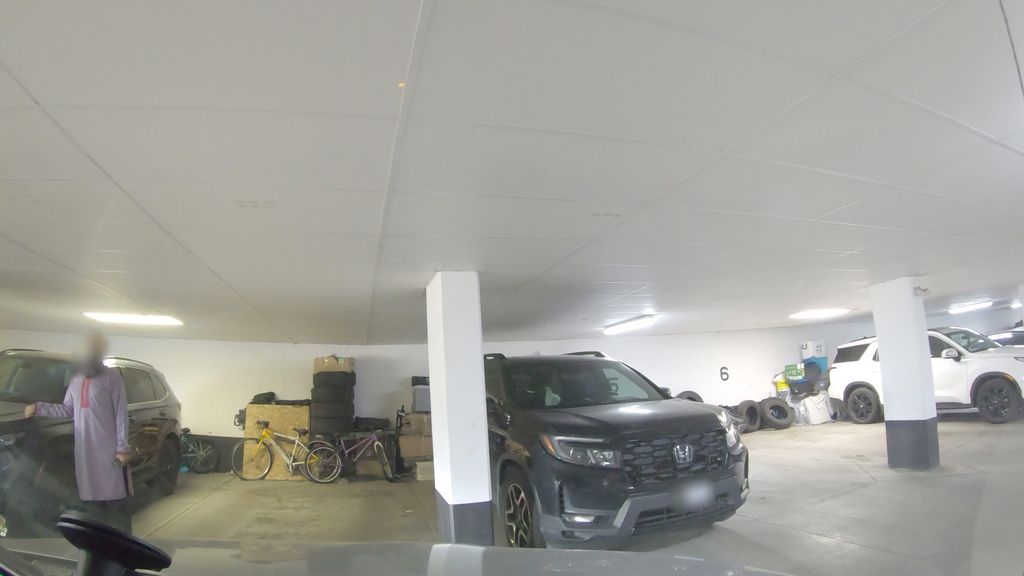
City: toronto